Question: Thank you in advance for any help with this problem.
The Problem:
Using Jquery I want to create a wave across these squares (below).
so squares will .fadein in this order.
0 (first square top left)
1, 8 (then the second square row 1 and the first square row 2 at the same time)
2, 9, 16 (and so on)
3, 10, 17, 24 (and so on)
4, 11, 18, 25, 32. (and so on)
I know I could manually delay each square and time the fadein but am looking for a more dynamic way to achieve this effect.
I'll be very happy if I could be pointed in the right direction.

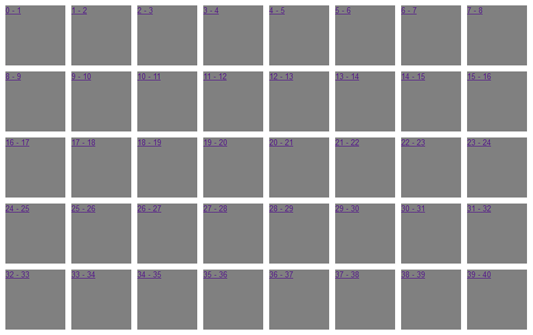
Answer: Here you go. Simple mathematic calculations with coefficient and jQuery 'delay' function:
'''
$('.container div').fadeTo(0,0).each(function(index) {
var dif = index % 8;
var lambda = parseInt(index / 8);
$(this).text(index);
$(this).delay(40 * (dif + lambda)).css('visibility','visible').fadeTo(80,1)
});
'''
Code: <URL>
and slower version: <URL>